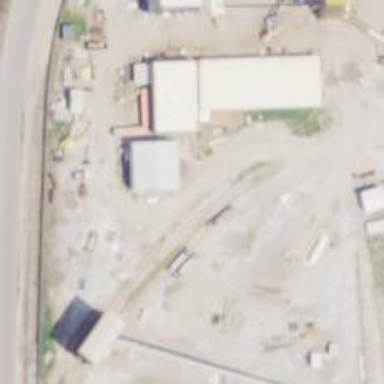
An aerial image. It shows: Rail spur service.